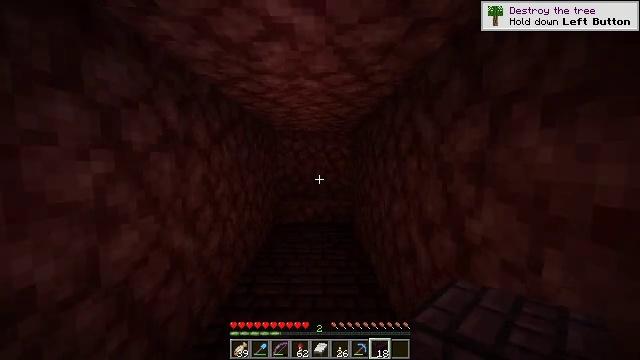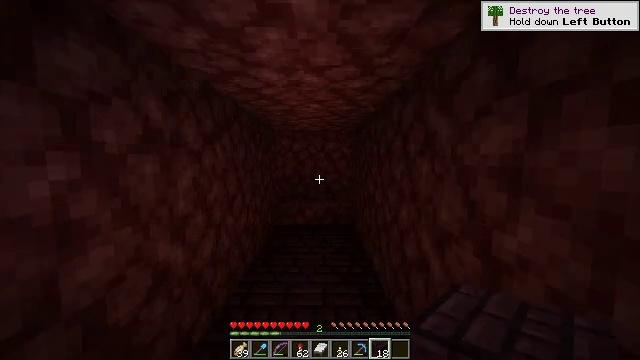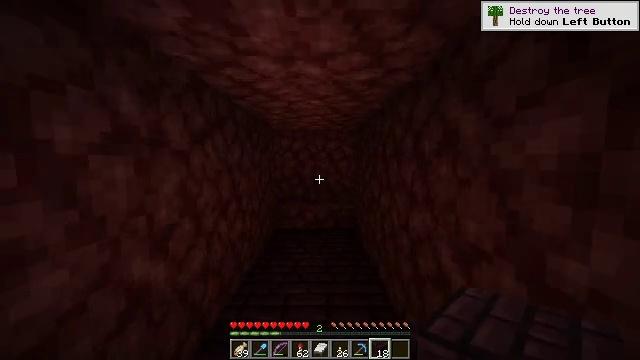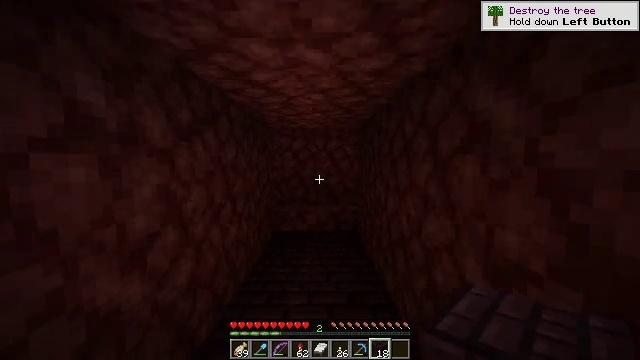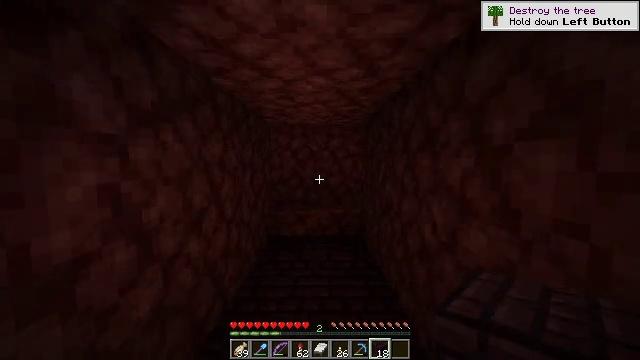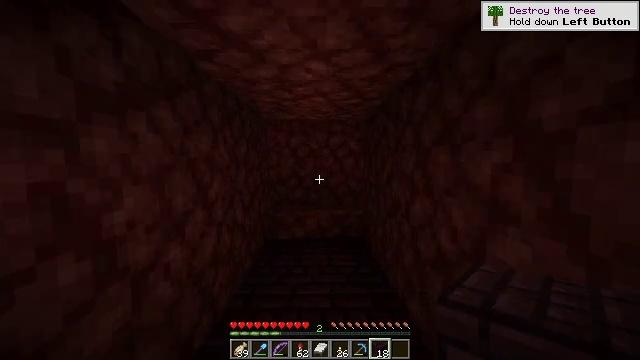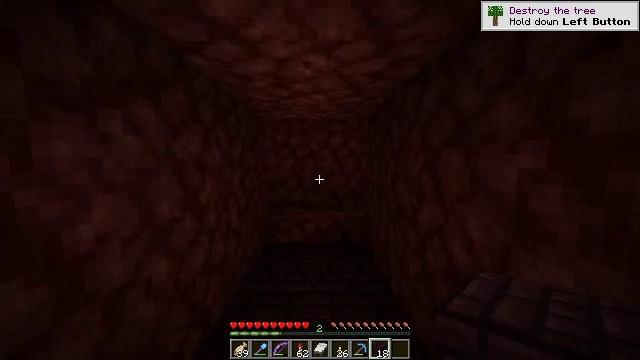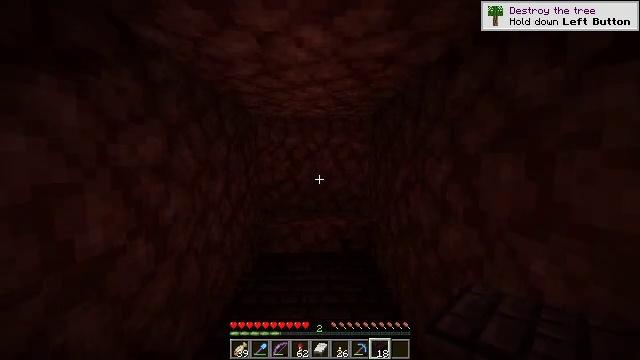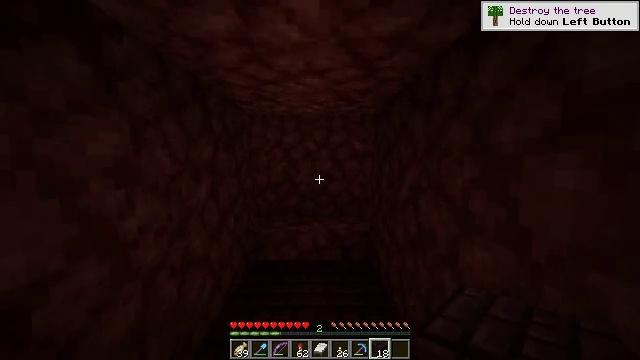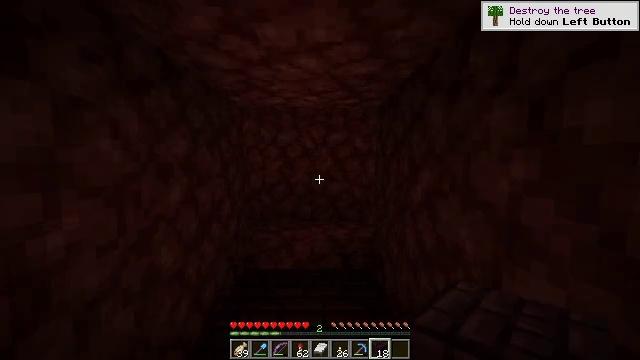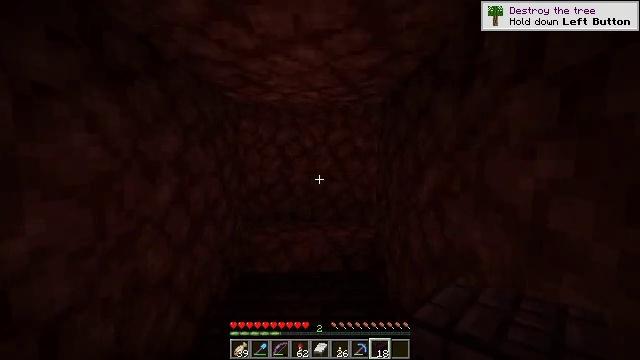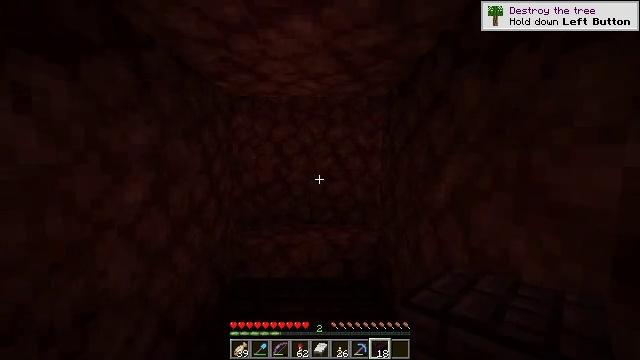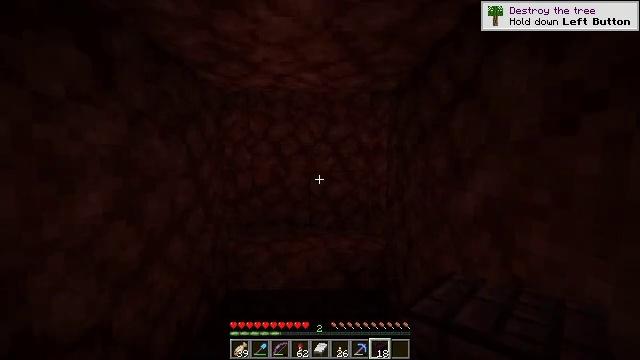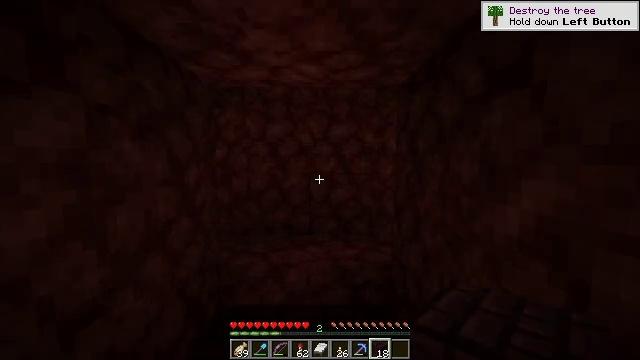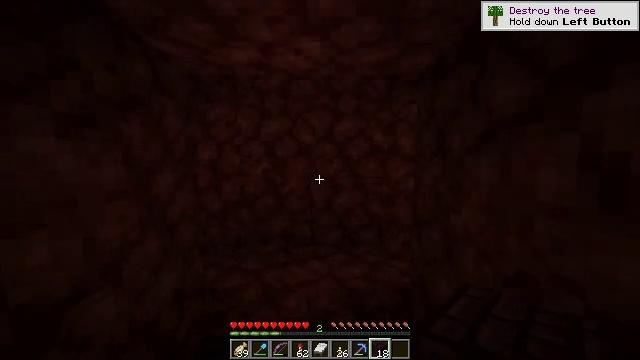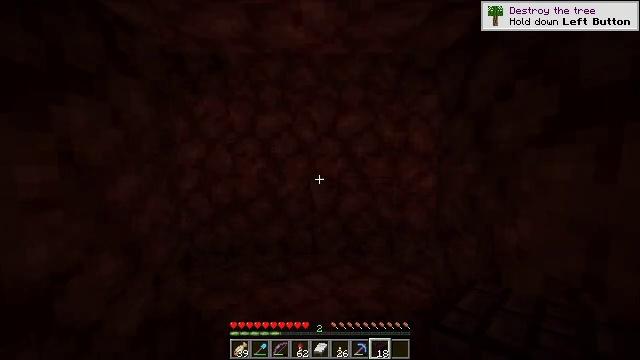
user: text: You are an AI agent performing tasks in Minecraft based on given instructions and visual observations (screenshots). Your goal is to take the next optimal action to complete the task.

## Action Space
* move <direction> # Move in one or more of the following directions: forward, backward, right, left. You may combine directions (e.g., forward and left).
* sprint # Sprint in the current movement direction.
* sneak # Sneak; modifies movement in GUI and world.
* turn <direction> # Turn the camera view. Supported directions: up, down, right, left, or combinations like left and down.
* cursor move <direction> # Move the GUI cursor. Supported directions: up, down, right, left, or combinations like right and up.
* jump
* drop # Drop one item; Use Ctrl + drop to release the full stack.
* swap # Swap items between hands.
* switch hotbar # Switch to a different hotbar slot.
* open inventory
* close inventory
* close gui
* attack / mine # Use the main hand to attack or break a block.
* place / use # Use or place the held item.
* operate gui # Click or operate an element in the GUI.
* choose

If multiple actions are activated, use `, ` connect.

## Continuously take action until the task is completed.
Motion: motion action
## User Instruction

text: Create a nether brick slab with the crafting table.
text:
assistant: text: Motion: move forward
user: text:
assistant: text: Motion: move forward
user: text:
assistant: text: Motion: move forward
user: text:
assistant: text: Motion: move forward
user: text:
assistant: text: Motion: move forward
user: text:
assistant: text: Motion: move forward
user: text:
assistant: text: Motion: move forward
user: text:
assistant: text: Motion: move forward
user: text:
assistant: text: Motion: move forward
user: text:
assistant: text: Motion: move forward
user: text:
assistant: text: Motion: move forward
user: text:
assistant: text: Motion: move forward
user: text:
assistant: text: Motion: move forward
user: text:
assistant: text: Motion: move forward
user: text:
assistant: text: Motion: move forward
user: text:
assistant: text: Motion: move forward
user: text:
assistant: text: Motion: move forward, turn right and down
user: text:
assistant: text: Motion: move forward, turn right and down
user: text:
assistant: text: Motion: move forward and move left, turn right and down
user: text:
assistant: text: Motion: move forward and move left, turn right and down
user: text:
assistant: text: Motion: move forward and move left, turn right
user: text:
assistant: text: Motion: move forward and move left, turn right
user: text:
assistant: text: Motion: move forward and move left, turn right
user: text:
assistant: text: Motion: move forward and move left, turn right and up
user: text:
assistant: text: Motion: move forward and move left, turn right and up
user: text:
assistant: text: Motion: move forward
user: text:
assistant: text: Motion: move forward
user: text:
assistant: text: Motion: move forward, turn right
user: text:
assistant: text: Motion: move forward, turn right and up
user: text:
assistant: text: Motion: move forward, turn right